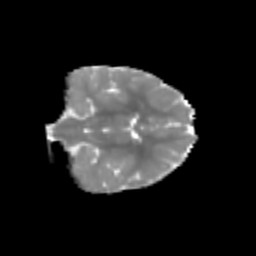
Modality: MD
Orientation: coronal
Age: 7
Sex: female
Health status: healthy